Field crop: tomato
Growth stage: 1
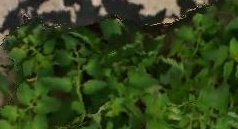
Species: tomato